Question: I use .NET framework 4.
In my form, I have 41 text boxes.
I have tried with this code:
'''
private void ClearTextBoxes()
{
Action<Control.ControlCollection> func = null;
func = (controls) =>
{
foreach (Control control in controls)
if (control is TextBox)
(control as TextBox).Clear();
else
func(control.Controls);
};
func(Controls);
}
'''
And this code:
'''
private void ClearTextBoxes(Control.ControlCollection cc)
{
foreach (Control ctrl in cc)
{
TextBox tb = ctrl as TextBox;
if (tb != null)
tb.Text = String.Empty;
else
ClearTextBoxes(ctrl.Controls);
}
}
'''
This still does not work for me.
When I tried to clear with this code 'TextBoxName.Text = String.Empty;' the textbox success cleared but one textbox, still had 40 textbox again.
How do I solve this?
I put in this:
'''
private void btnClear_Click(object sender, EventArgs e)
{
ClearAllText(this);
}
void ClearAllText(Control con)
{
foreach (Control c in con.Controls)
{
if (c is TextBox)
((TextBox)c).Clear();
else
ClearAllText(c);
}
}
'''
but still not work.

I used panels and splitter.
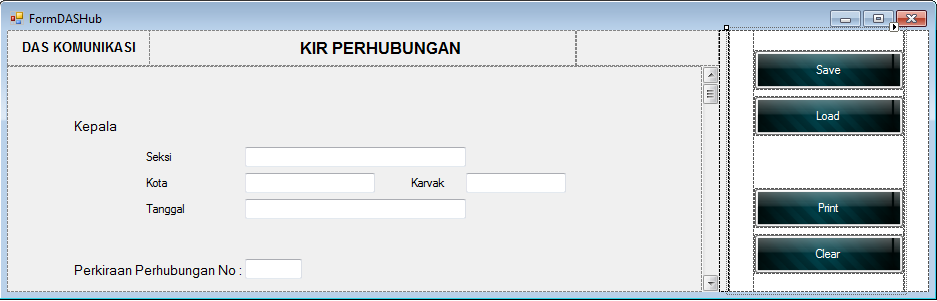
Answer: '''
void ClearAllText(Control con)
{
foreach (Control c in con.Controls)
{
if (c is TextBox)
((TextBox)c).Clear();
else
ClearAllText(c);
}
}
'''
To use the above code, simply do this:
'''
ClearAllText(this);
'''